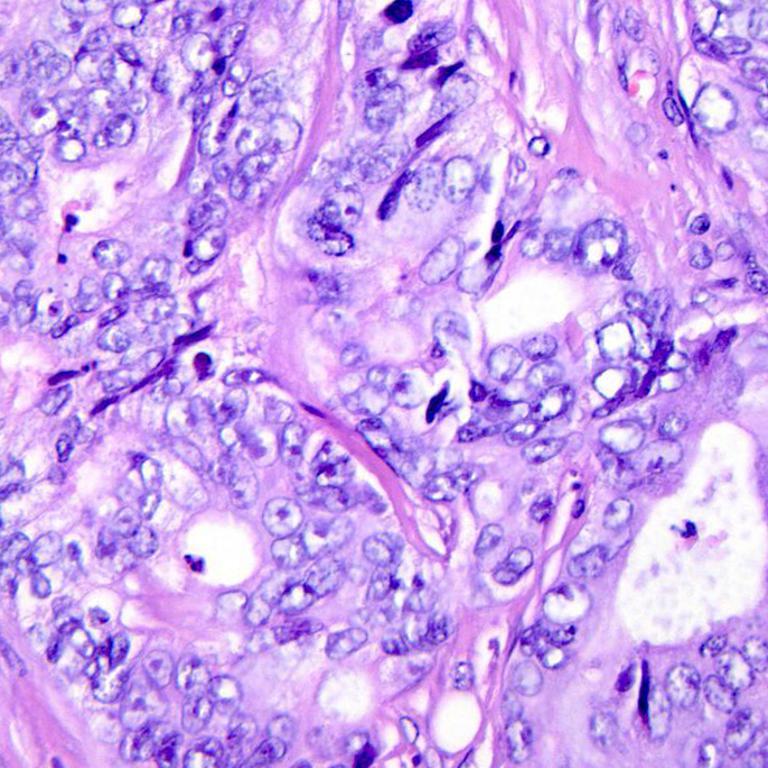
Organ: colon
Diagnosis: adenocarcinomas